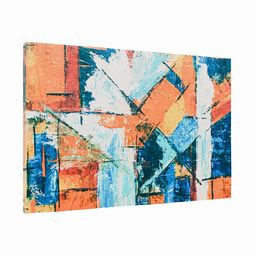
Label: decoration